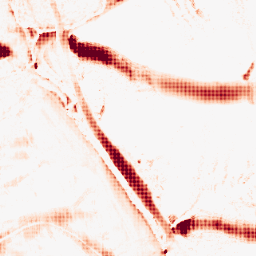
Category: morphological
Decomposition family: morphological_ellipse
Decomposition parameters: operation: opening
width: 30
height: 10
Upsampling method: sinc_hamming
Upsampling parameters: scale: 4
kernel_size: 4
Upsampling scale: 4